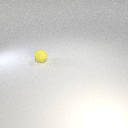
small yellow rubber sphere